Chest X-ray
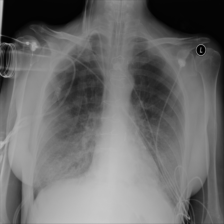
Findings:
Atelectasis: negative
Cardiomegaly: negative
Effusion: negative
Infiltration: negative
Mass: negative
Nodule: negative
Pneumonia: negative
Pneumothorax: negative
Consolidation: negative
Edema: negative
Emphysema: negative
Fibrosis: negative
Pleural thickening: negative
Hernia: negative